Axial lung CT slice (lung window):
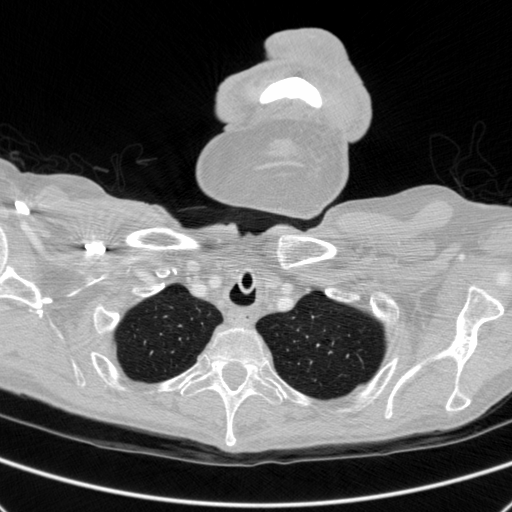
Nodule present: no